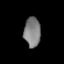
Tissue: lung
Cell type: Endothelial cells
Senescence score: 0.5958
Nuclear area (px): 475
Mean DAPI intensity: 128.634